Question: Here in the image below the list is going out of the screen. I need to block the width of the ul. Width applied but going out of the ul width.
Current CSS Used:
'''
.menu ul{
width:100%;
max-width:100%;
}
'''

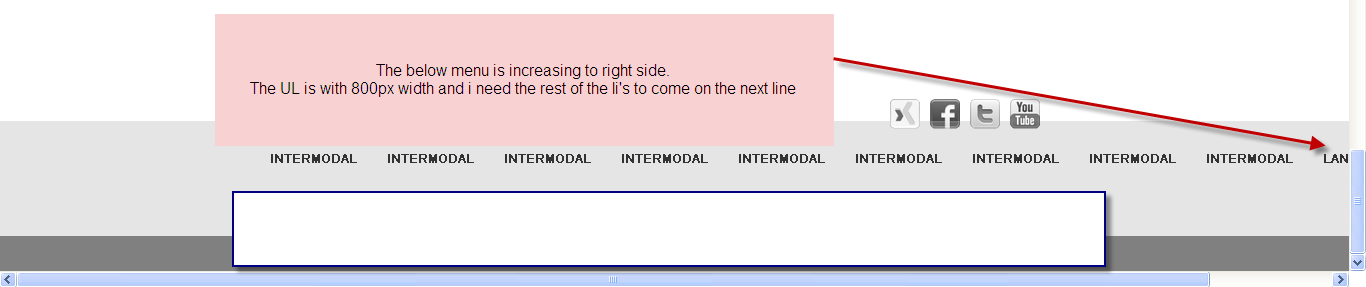
Answer: Try this
'''
.menu li {
display: inline-block;
}
'''
<URL>.
If there's a
- 'margin-left''100%''100% - margin-left-value'- 'padding-left'<URL>
If you don't have to support older browsers or are fine with loading a polyfill, flexbox model would do the job.